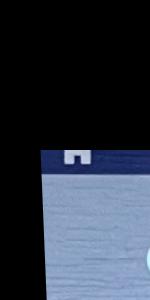
Label: Empty